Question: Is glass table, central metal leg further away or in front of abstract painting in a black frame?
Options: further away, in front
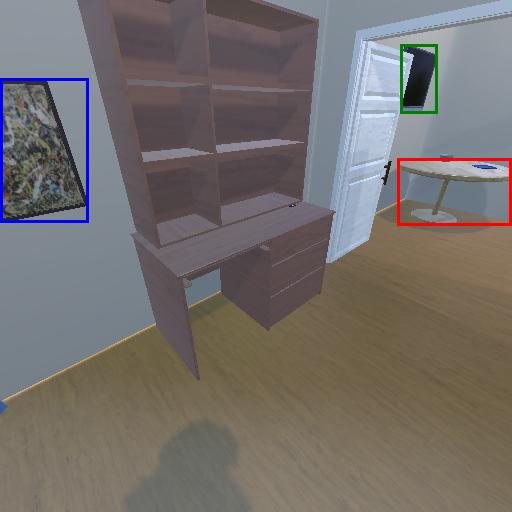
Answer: further away